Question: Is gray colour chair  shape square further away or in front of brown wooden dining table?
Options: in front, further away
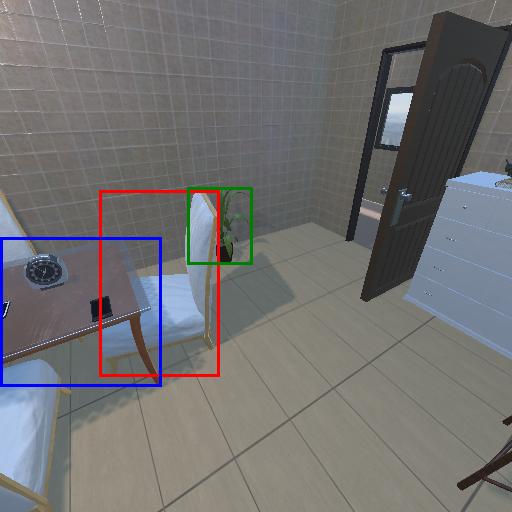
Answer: in front